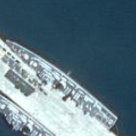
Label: cruiser